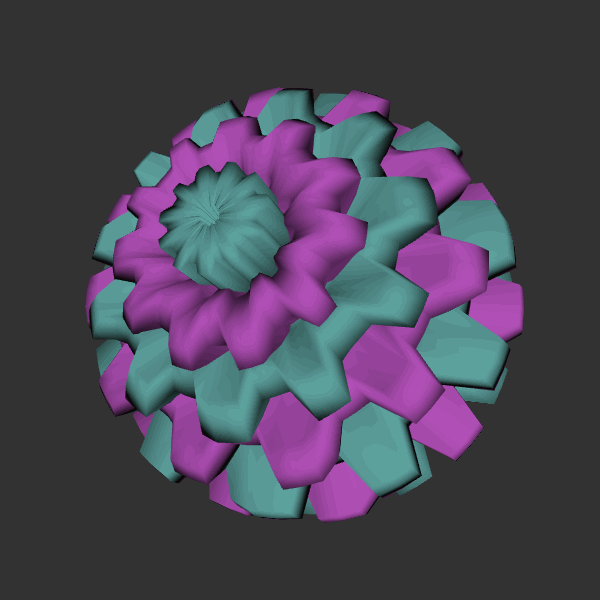
Background: dark